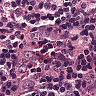
Metastatic tissue present: no